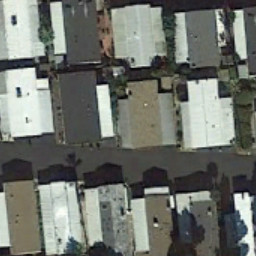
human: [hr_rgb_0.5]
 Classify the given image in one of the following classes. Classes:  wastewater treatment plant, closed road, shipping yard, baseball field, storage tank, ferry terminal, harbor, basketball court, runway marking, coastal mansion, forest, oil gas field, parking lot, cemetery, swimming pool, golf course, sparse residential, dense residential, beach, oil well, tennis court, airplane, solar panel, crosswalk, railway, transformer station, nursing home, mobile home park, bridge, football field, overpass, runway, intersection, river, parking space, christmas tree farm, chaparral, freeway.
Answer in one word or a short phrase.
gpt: mobile home park